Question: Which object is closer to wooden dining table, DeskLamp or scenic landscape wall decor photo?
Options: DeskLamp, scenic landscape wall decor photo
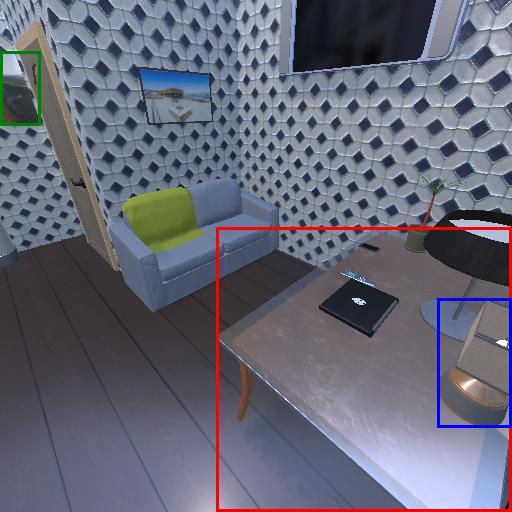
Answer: DeskLamp